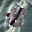
Label: 8